Question: In the plot below how can I make the xTicks fit into all the x axis? I can not understand where the problem is and I will appreciate any advice as a new MATLAB user.
here is the part of code where I plot this graph :
'''
f=figure();
plot(time, C, 'b*');
hold on
plot(time, L_Tilde, 'g-.');
plot(time, U_Tilde, 'g-.');
tickStep = 1 ;
tickDates = datenum( 1996:tickStep:2007 ,1,1) ;
set(gca, 'XTick' , tickDates , 'XTickLabel' , datestr(tickDates,'yyyy') )
'''
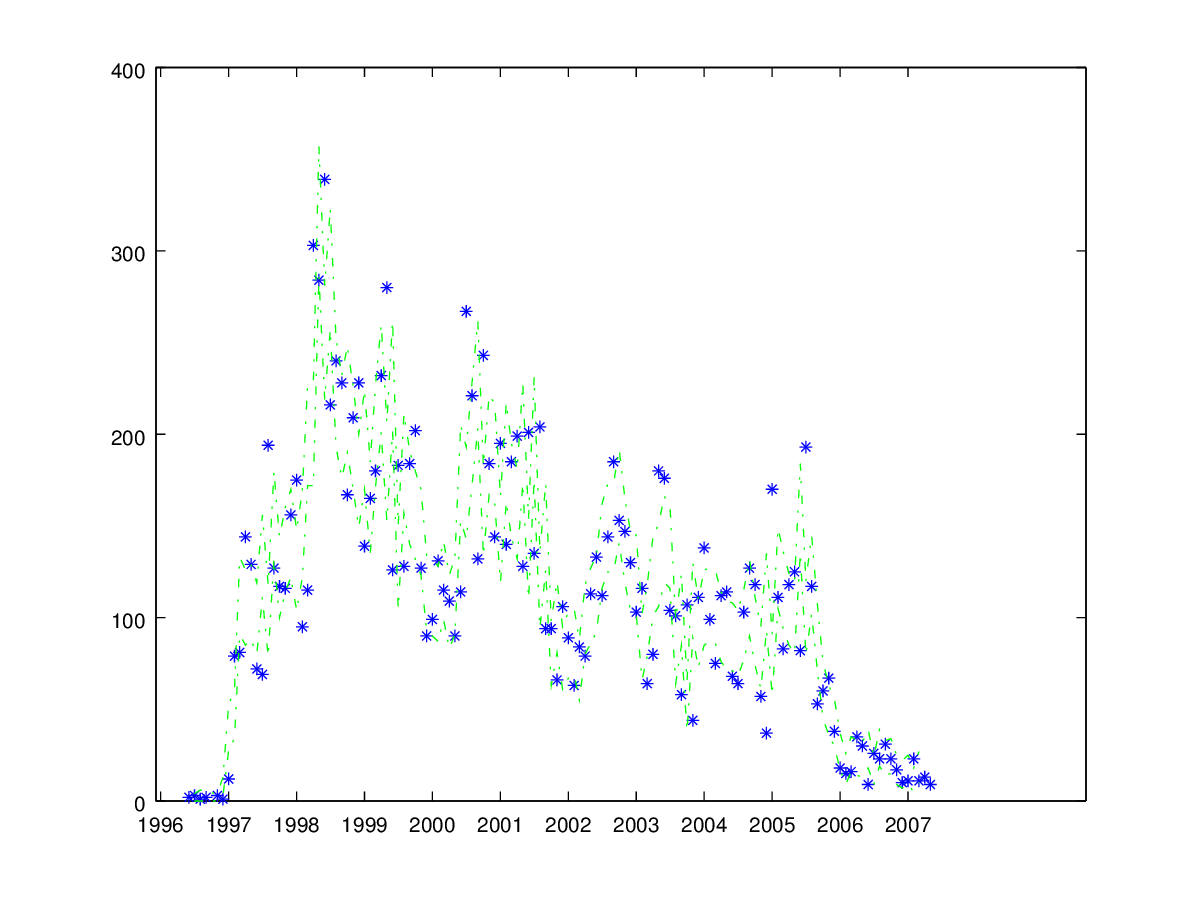
Answer: Just define the 'ylimit':
'''
set(gca,'Xlim',[1996,2007])
set(gca, 'XTick' , tickDates , 'XTickLabel' , datestr(tickDates,'yyyy') )
'''
<URL> is the automized way. To ge the back, you can add some days of margin to both sides:
'''
%// example data
time = datenum( linspace(1996,2007),1,1);
L_Tilde = randi(10,[1,numel(time)]);
figure(1);
plot(time, L_Tilde, 'g-.');
tickStep = 1 ;
tickDates = datenum( 1996:tickStep:2007 ,1,1) ;
xlimms = get(gca,'Xlim');
axis tight
set(gca, 'XLim', get(gca,'XLim')+[-100,+100])
set(gca, 'XTick' , tickDates , 'XTickLabel' , datestr(tickDates,'yyyy') )
'''

Adjust the '100' according to your needs.